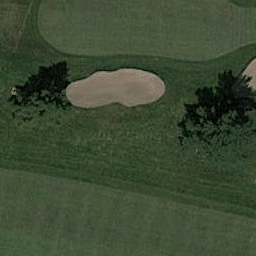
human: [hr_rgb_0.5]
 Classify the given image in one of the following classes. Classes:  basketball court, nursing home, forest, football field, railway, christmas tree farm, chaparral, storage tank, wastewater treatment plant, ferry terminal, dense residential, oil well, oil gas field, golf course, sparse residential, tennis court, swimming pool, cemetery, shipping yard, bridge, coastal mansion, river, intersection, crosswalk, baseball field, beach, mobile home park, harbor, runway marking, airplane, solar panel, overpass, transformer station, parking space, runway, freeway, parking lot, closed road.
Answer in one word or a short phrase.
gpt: golf course